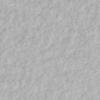
Label: not_dusty